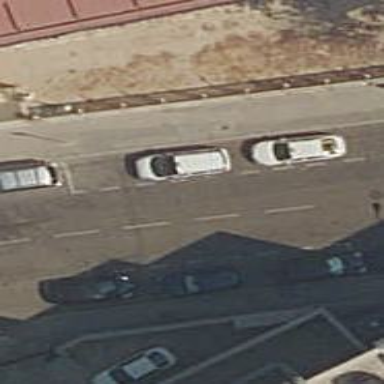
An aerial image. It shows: Taxi stand.